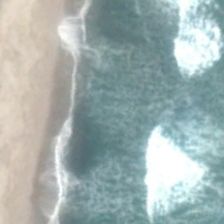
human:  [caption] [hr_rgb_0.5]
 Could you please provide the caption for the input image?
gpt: yellow beach is near a piece of green ocean with several white waves .

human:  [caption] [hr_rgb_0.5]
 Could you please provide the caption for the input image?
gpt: yellow beach is near a piece of green ocean with several white waves .

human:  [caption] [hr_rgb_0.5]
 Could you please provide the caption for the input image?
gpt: yellow beach is near a piece of green ocean with several white waves .

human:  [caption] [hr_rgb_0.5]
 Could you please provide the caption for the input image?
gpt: yellow beach is near a piece of green ocean with several white waves .

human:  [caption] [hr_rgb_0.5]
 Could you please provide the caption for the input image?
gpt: yellow beach is near a piece of green ocean with several white waves .